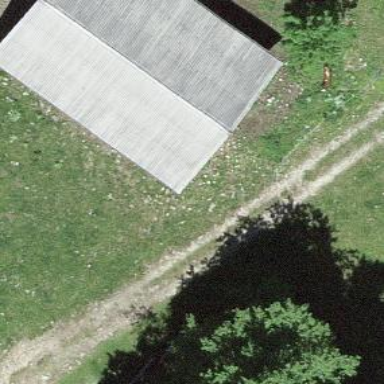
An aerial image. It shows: Cabin is depicted in the image.